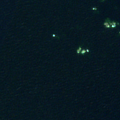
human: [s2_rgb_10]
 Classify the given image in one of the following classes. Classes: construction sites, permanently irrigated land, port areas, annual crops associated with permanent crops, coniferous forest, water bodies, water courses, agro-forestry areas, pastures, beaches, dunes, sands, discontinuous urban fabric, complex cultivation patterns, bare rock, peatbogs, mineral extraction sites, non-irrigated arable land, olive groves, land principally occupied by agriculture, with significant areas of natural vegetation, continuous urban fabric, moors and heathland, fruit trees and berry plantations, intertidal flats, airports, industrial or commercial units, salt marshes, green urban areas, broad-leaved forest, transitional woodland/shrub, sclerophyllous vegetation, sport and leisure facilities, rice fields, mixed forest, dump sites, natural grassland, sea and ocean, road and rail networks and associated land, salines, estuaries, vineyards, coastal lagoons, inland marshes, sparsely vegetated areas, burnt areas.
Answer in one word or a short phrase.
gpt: sea and ocean